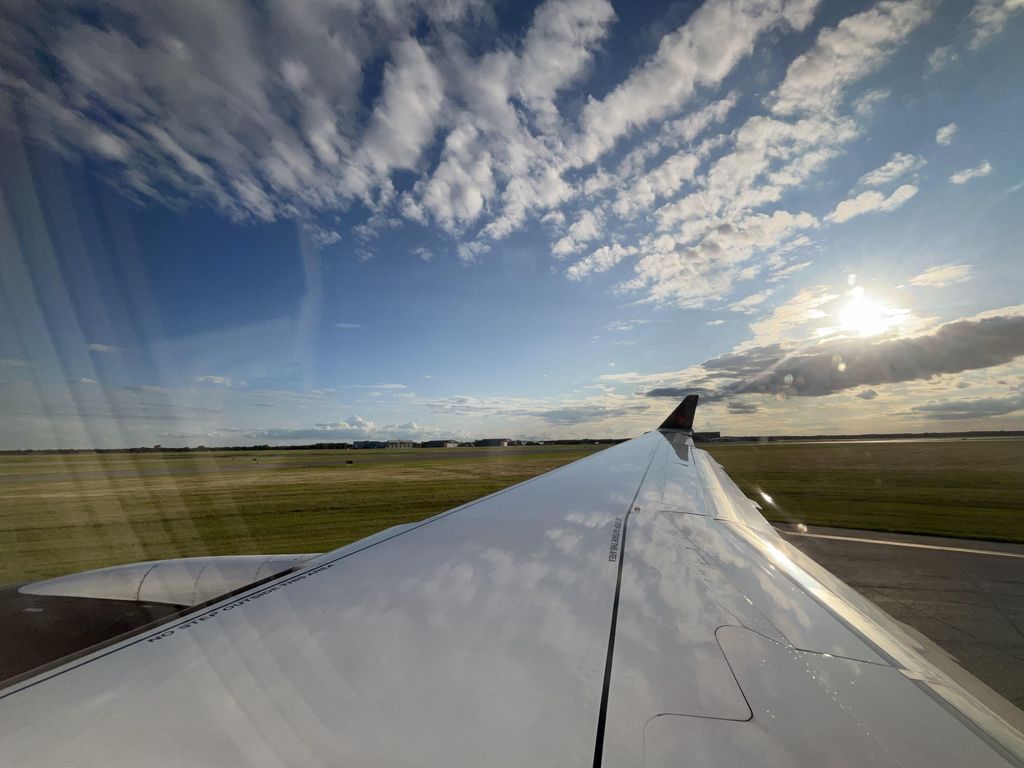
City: winnipeg